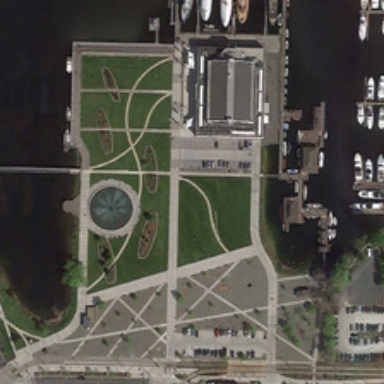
Beside the square is a vast lake .